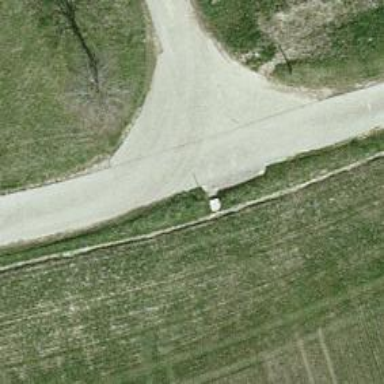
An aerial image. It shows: Well-maintained track road of grade 1.